Field crop: tomato
Growth stage: 1
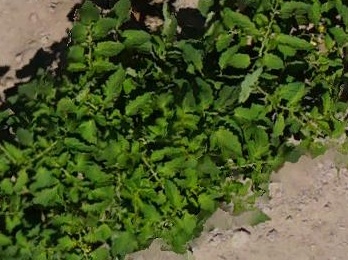
Species: tomato